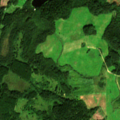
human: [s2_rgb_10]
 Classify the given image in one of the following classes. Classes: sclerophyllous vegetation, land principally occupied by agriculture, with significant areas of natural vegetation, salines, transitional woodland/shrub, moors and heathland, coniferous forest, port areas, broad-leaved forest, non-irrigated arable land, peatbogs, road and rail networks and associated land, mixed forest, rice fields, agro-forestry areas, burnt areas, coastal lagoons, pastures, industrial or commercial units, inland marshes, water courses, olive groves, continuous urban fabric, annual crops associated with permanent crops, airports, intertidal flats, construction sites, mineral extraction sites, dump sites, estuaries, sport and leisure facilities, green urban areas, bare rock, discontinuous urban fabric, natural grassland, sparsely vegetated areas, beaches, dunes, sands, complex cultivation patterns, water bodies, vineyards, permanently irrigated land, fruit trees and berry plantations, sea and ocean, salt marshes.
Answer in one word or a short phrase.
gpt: non-irrigated arable land, land principally occupied by agriculture, with significant areas of natural vegetation, mixed forest, transitional woodland/shrub